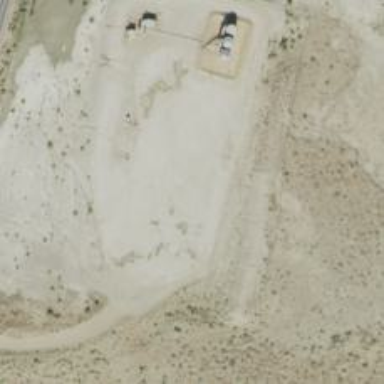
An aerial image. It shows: Petroleum well that is man-made.